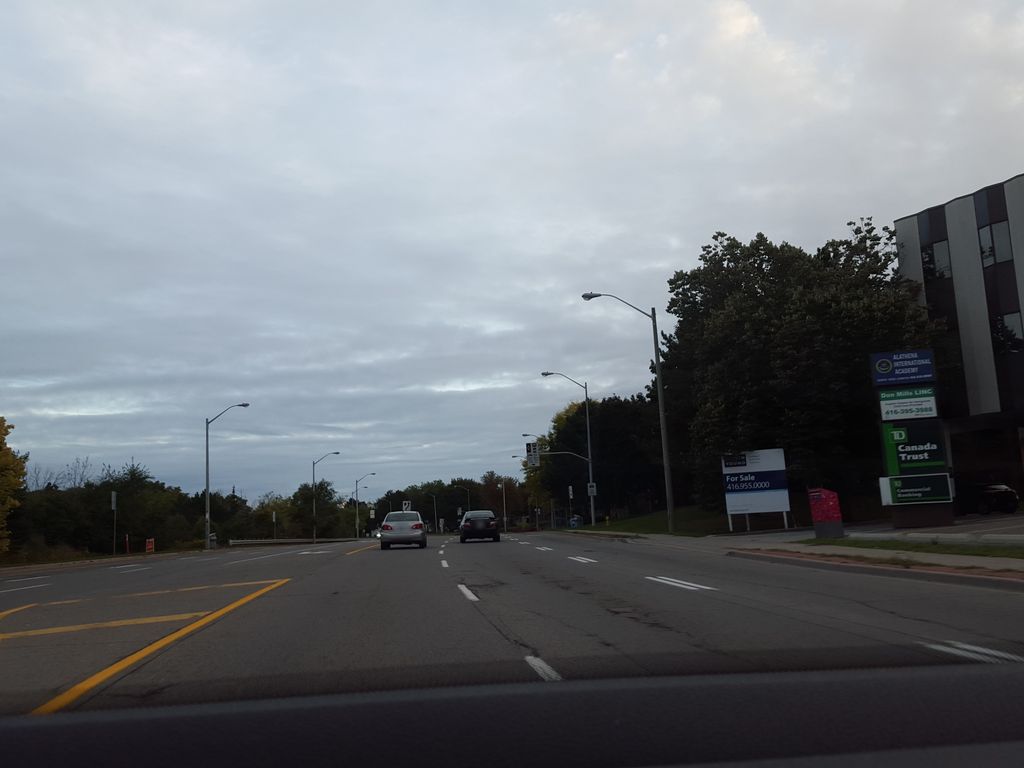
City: toronto